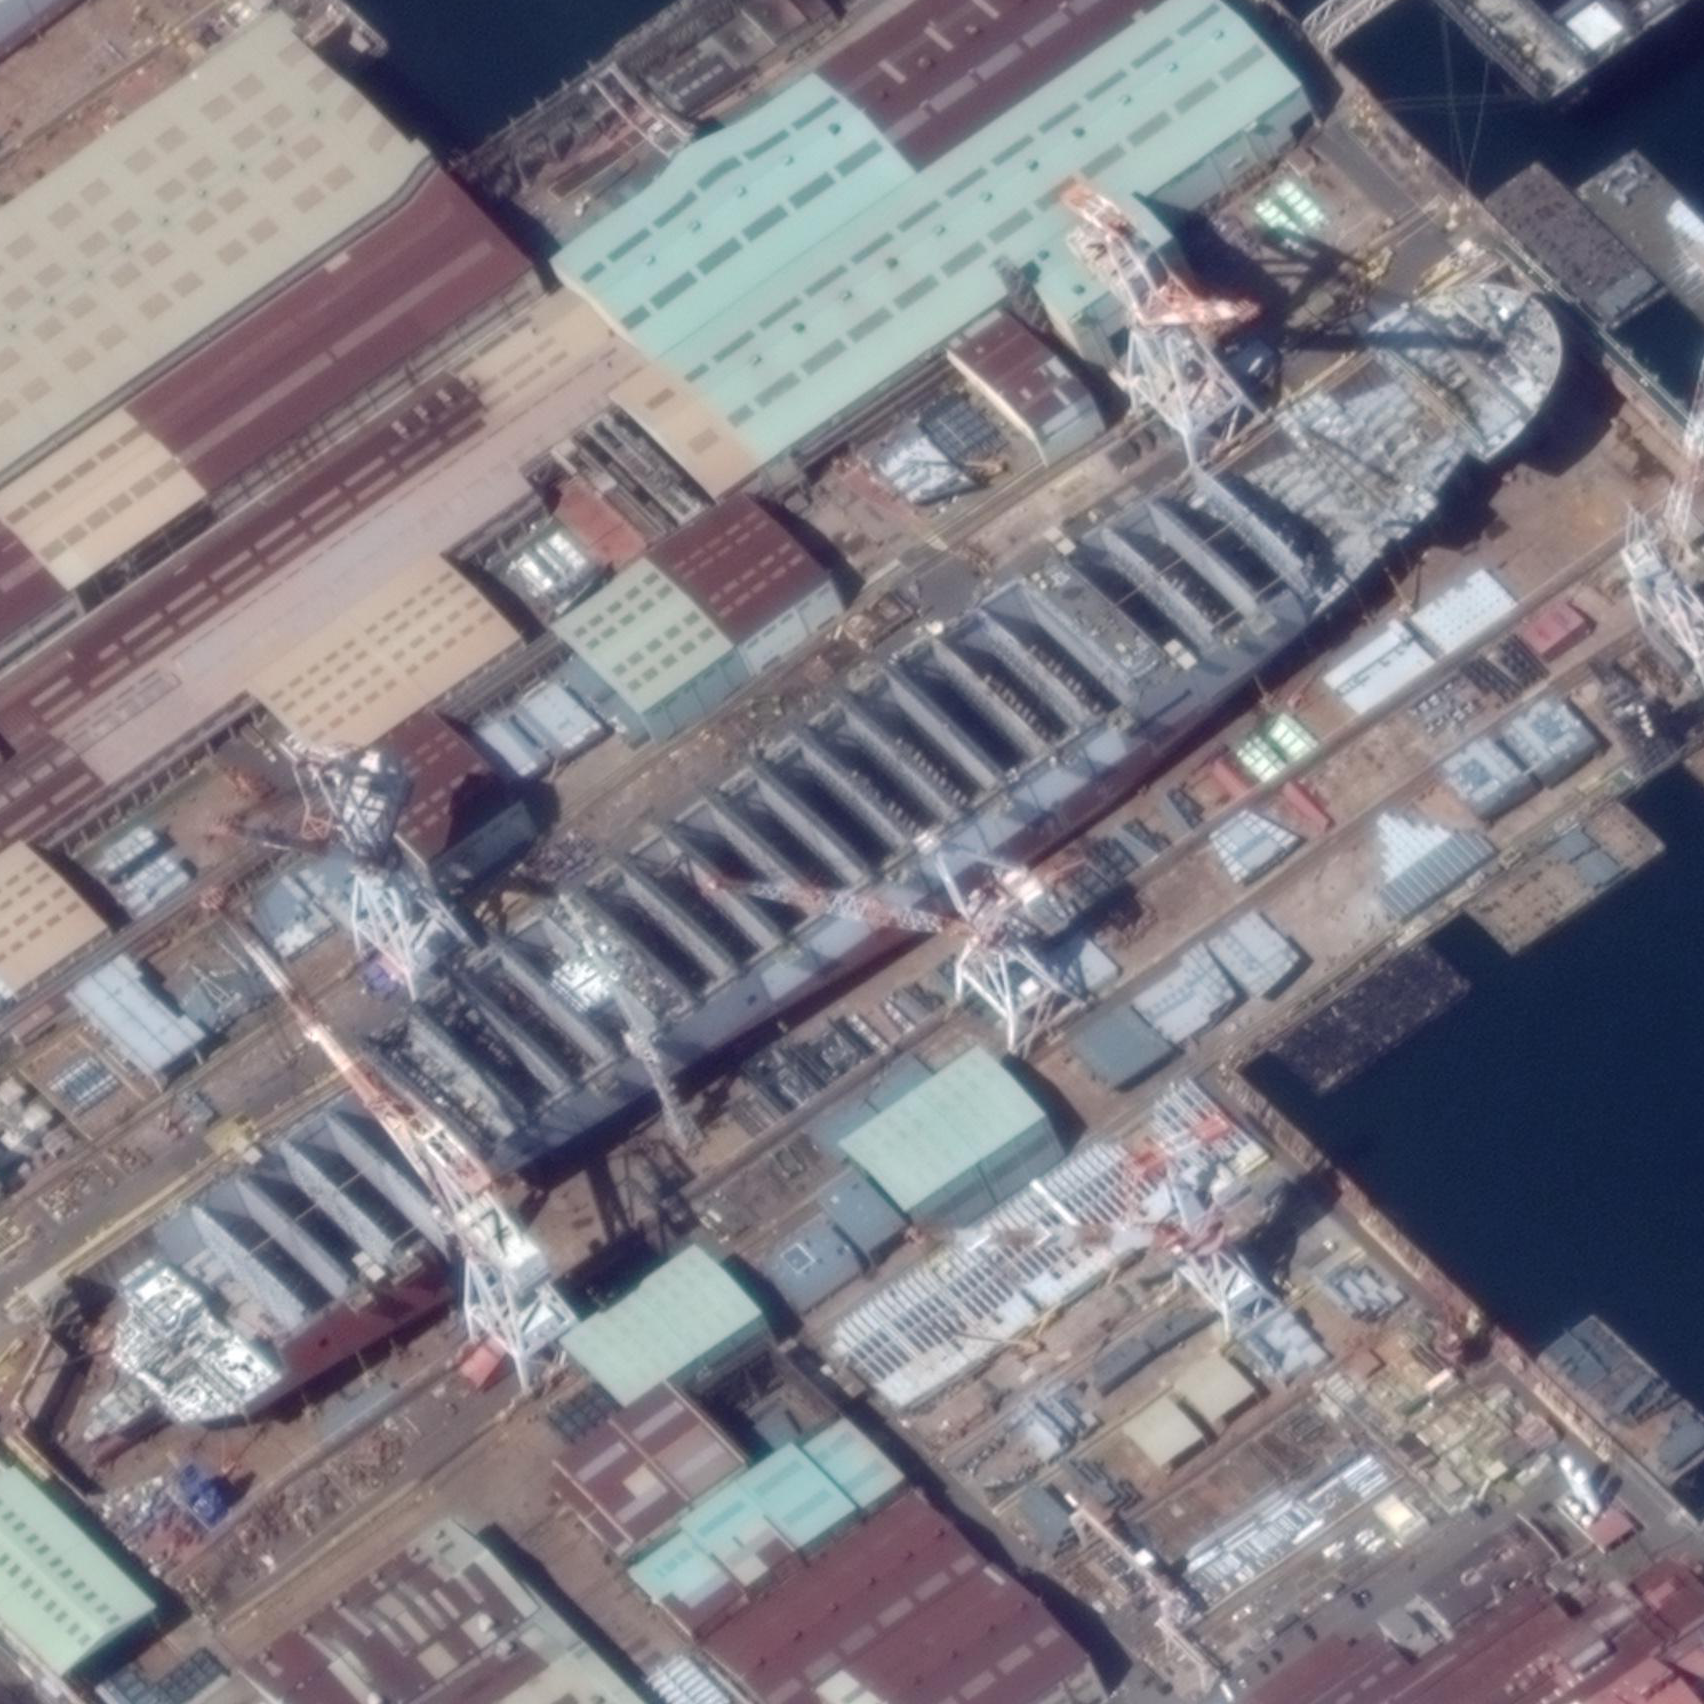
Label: civil